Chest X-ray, PA view. Patient: 68 years old, sex M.
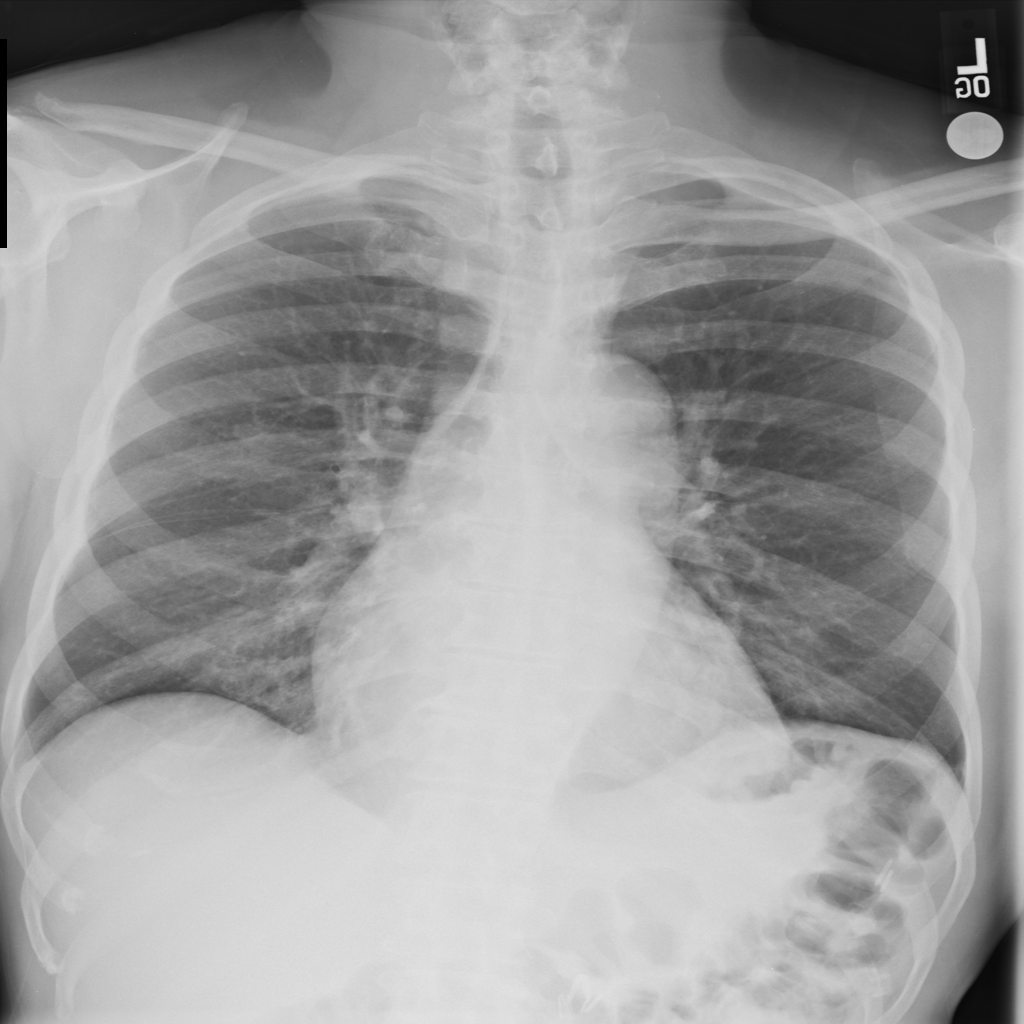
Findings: No Finding